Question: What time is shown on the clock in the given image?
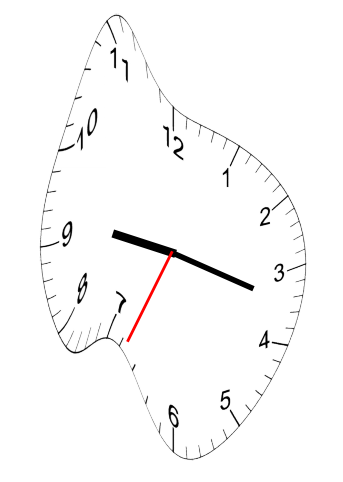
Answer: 09:17:34